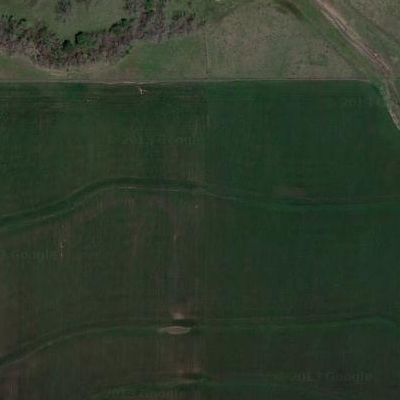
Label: Grass